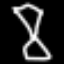
Label: hourglass